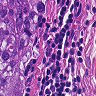
Metastatic tissue present: yes